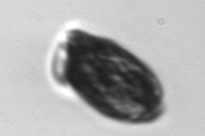
Label: Dinophysis_acuminata